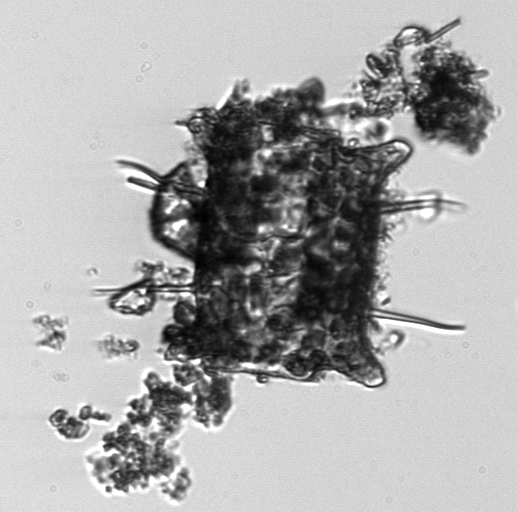
Label: Odontella